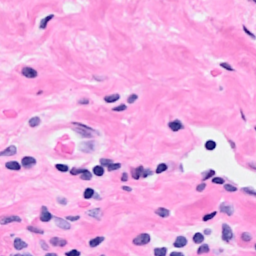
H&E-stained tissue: Breast